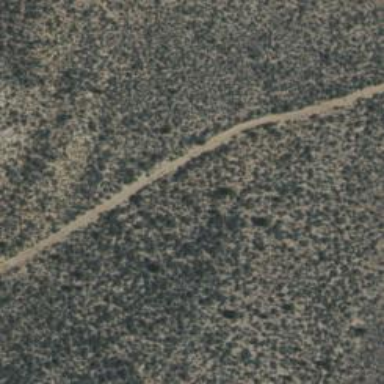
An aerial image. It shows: Track road.